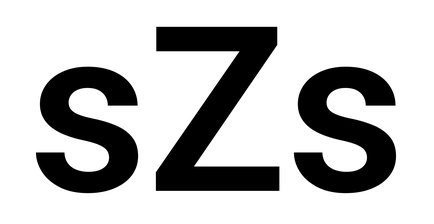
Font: Roboto_SemiBold